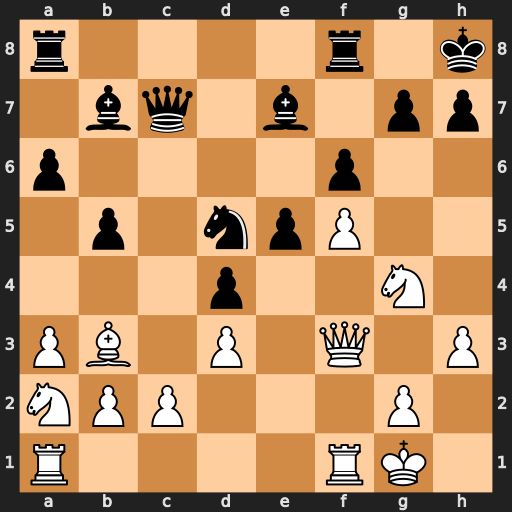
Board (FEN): r4r1k/1bq1b1pp/p4p2/1p1npP2/3p2N1/PB1P1Q1P/NPP3P1/R4RK1
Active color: w
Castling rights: -
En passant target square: -
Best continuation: Bxd5 Bxd5 Qxd5